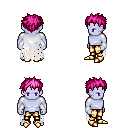
a pixel art fantasy rpg character, male body template, dark elf, purple skin, white tattered cape, gold greaves, pink bedhead hairstyle, white cloth bracers, gold boots, four views (front, back, left, right), 2x2 character sprite sheet, small pixel art, hard edges, no anti-aliasing